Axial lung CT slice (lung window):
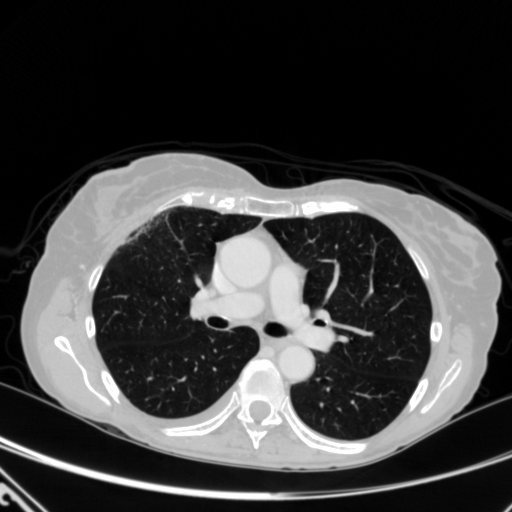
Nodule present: no